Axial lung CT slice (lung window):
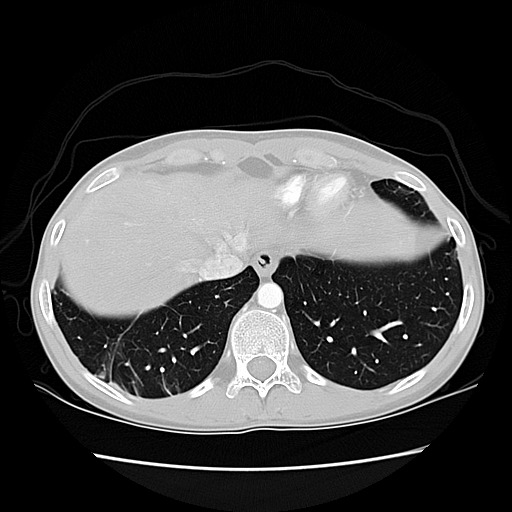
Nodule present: no